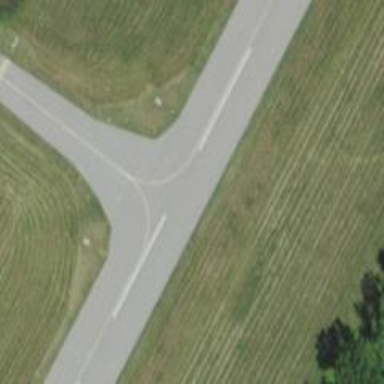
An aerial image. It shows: View of taxiway at the airport.